Question: I want to rotate a vector, shown in green, so that it is oriented to another vector (also green), into the position shown by the red dotted line. You can think of the vector to rotate as lying on a circle or disc. I have the axis of rotation already (in blue). What are the steps required to find the angle by which to rotate the circle?

Also, is there a name for this kind of relationship? I don't want the vectors to be "parallel" exactly, just for them to appear to line up when looking straight down the axis of rotation. You might find this called an "up" vector in 3D graphics, and when the "up" vector is always the Y-axis things are simple. I want to find a generalized solution for any two arbitrary vectors.
ps. I'm trying to do this in three.js.
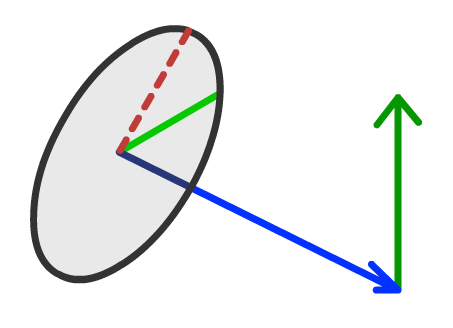
Answer: Observe that
1. the circle is on a plane S, its normal is parallel to the rotation axis (blue),
2. the up vector and the axis define a plane P,
3. the red line is on P,
4. and the green line is on S.
Using the dot product we can project the up vector on S to get a vector V on S that is parallel to the red line. Then we can compute the angle between V and the green line. In three.js this can be achieved like this:
'''
// compute projection v
var n = axis.clone().normalize(); // normal of S plane
var d = up.dot(n); // distance from up vector to S plane
var v = up.clone().sub(n.multiplyScalar(d)); // maybe -d
// compute angle
var angle = green.angleTo(v);
'''
d or -d depends on the direction of the axis. Note that this does not work if up vector and axis are parallel.